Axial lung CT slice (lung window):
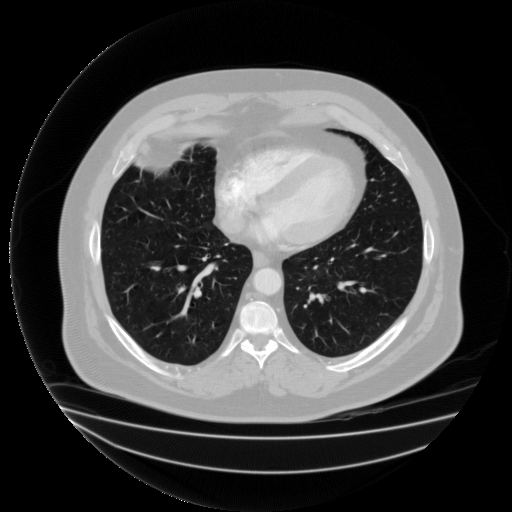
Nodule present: no